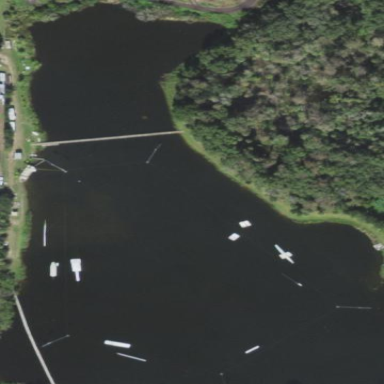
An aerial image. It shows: Sports centre focused on water skiing activities.